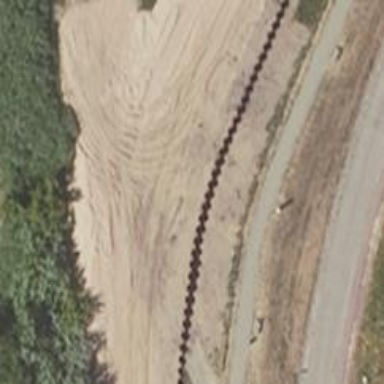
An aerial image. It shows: Embankment created as man-made structure.